Question: We usually the following recurrence relation for the coin change problem:
('P' is the total money for which we need change and 'd_i' is the coin available)

But can't we make it like this:
('V' is the given sorted set of coins available, 'i' and 'j' are its subscripts with 'Vj' being the highest value coin given)
'''
C[p,Vi,j] = C[p,Vi,j-1] if Vj > p
= C[p-Vj,Vi,j] + 1 if Vj <=p
'''
Is there anything wrong with what I wrote? Though the solution is not dynamic but isn't it more efficient?
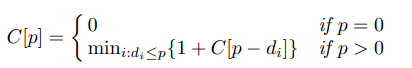
Answer: Consider 'P = 6, V = {4, 3, 1}'. You would pick '4, 1, 1' instead of '3, 3', so '3' coins instead of the optimal '2'.